Question: I have a script that will slide a div up from the bottom of the page. The toggle button for this div however is going to be right on top of the sliding div. But, when the button is pressed and the div starts to slide down, the script hides the button. Here's an example...
<URL>
How can I get the toggle button to slide with it, but not disappear?
Here's an example of what I mean:

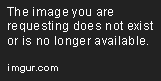
Answer: this is a css problem not a JS problem.
Here is the solution: (if i got the question right)
<URL>
(Just wrap the dock and the trigger in a div)
PS: remove the if in your function and use 'slideToggle()'.